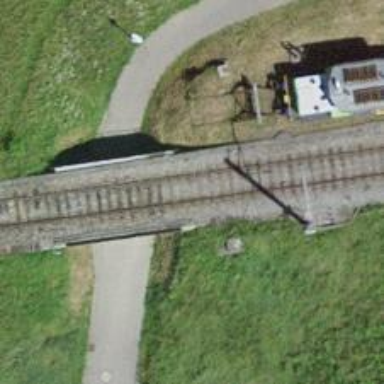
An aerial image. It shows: Railway track with contact lines for electrification.